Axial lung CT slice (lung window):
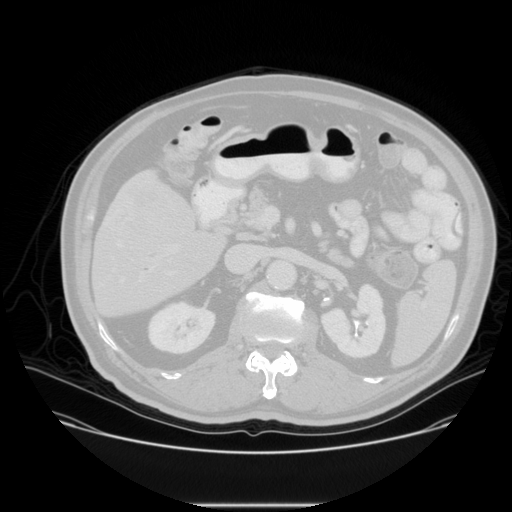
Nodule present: no